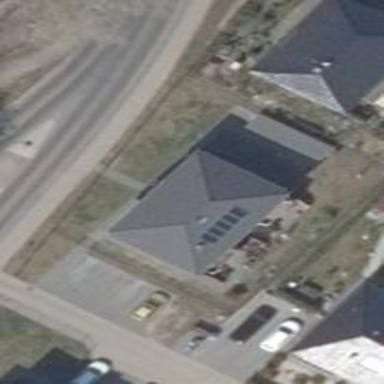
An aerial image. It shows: House with pyramidal roof shape.